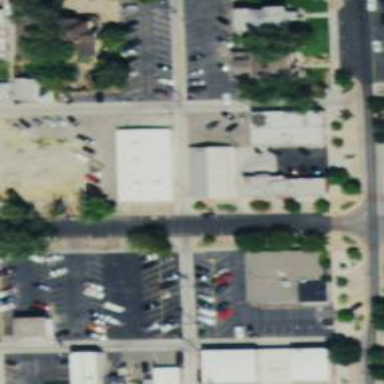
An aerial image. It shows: Parking space.